Question: My modal 'FormEditing' windows appears centered.

In order to overcome this, I have used
'''
beforeShowForm: function(formId) {
$(formId).attr('align', 'left');
}
'''
This works fine in Chrome, but not in Firefox. Any better idea than using 'beforeShowForm'? Have I missed a property for setting the alignment?
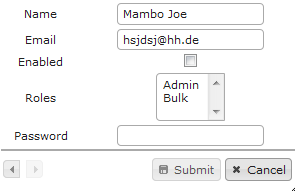
Answer: It looks like you have some CSS conflicts. Some CSS are applied on the edit form, which are created for absolute another place on your HTML page. It's the only reason which I see. You have to localize the style which are applied on the form and change it definition so that it will be not applied on jqGrid. Alternatively you can add another more exact style which overwrite the styles. See <URL> Developer Tools of Google Chrome, Firebug or other tools to analyse the styles applied on the form.